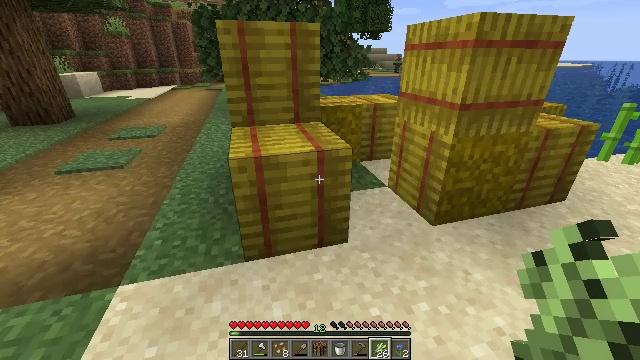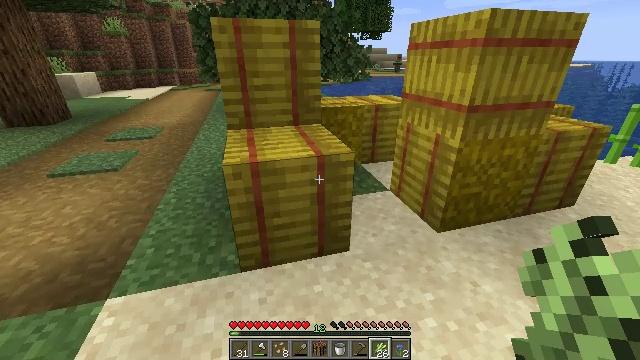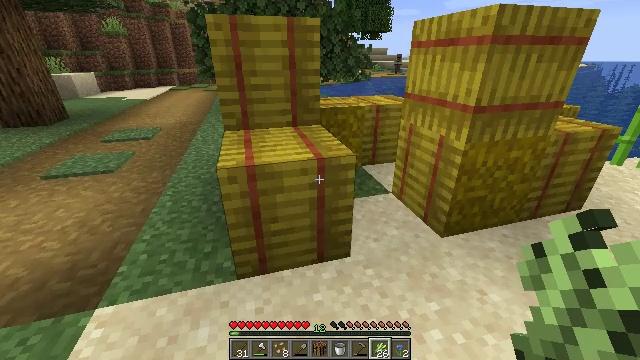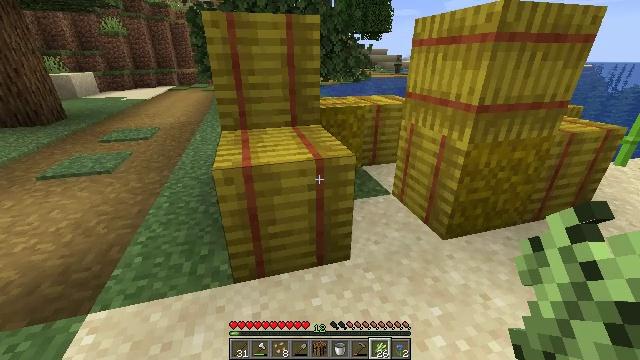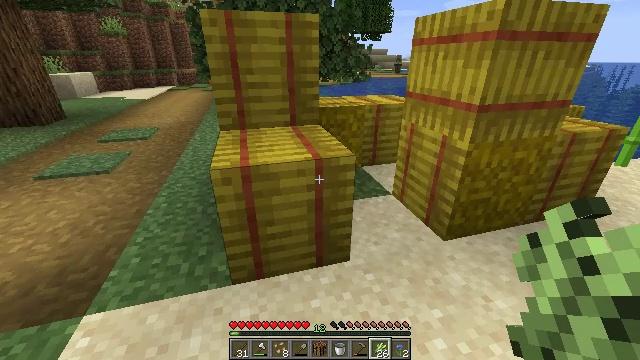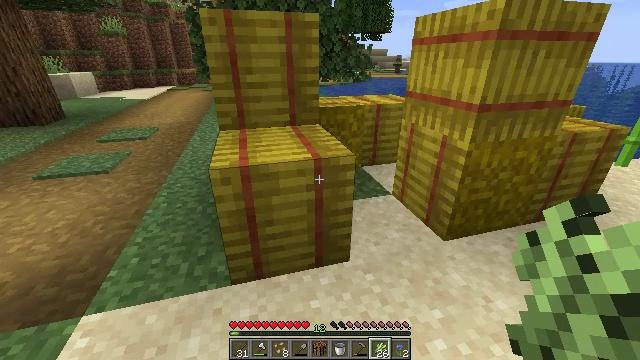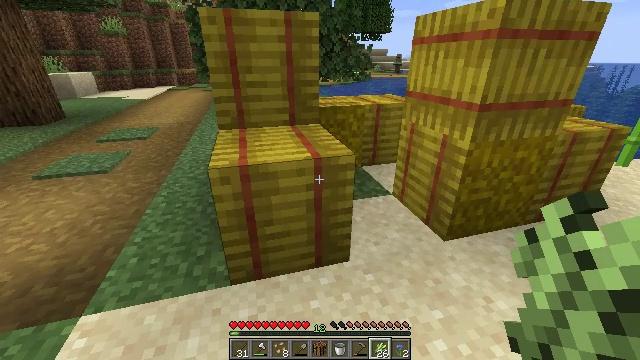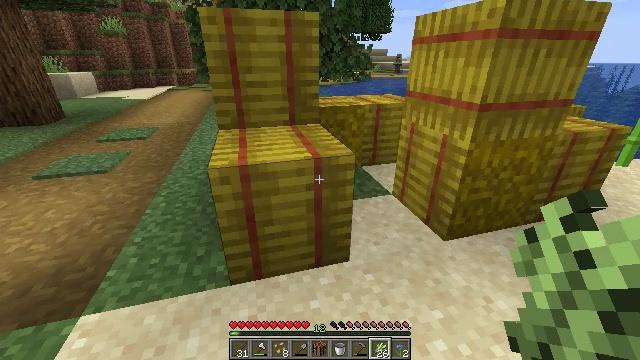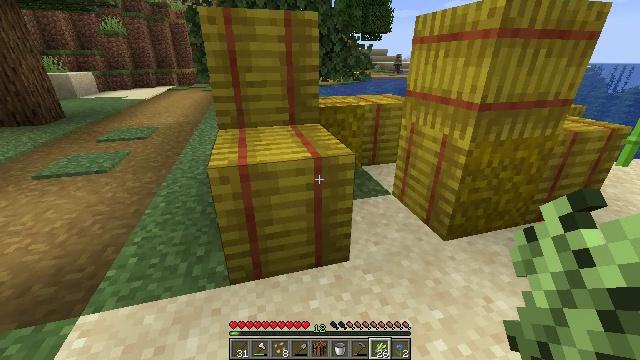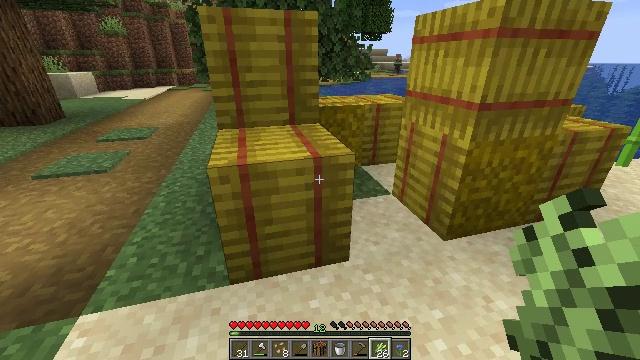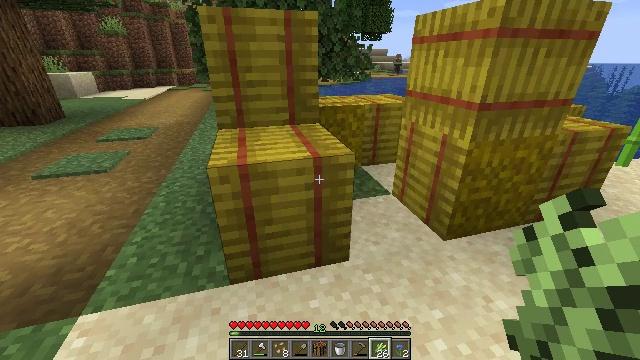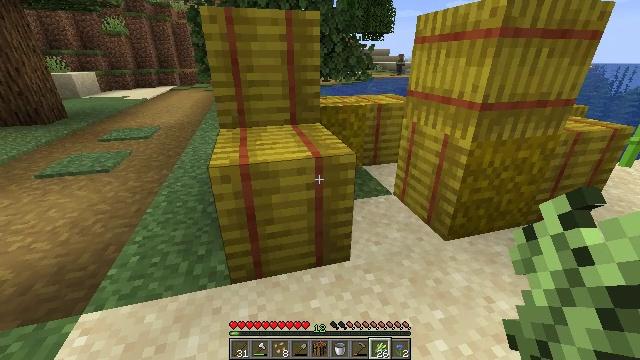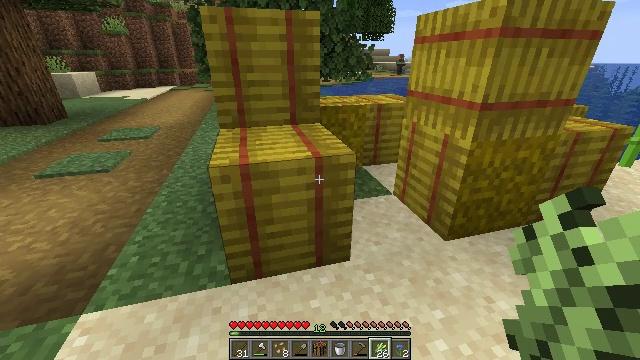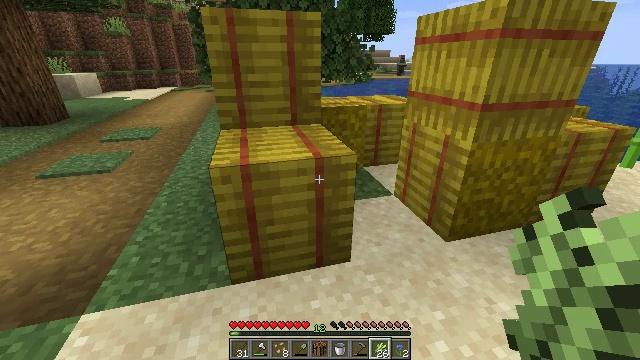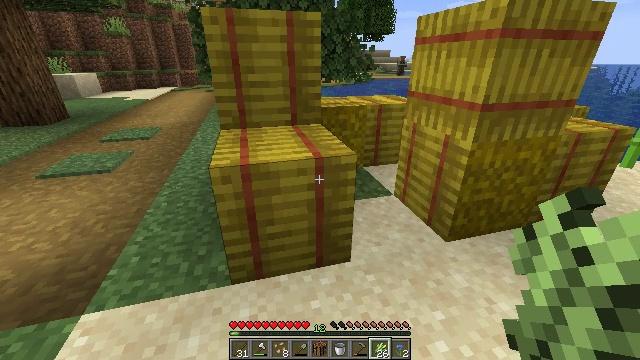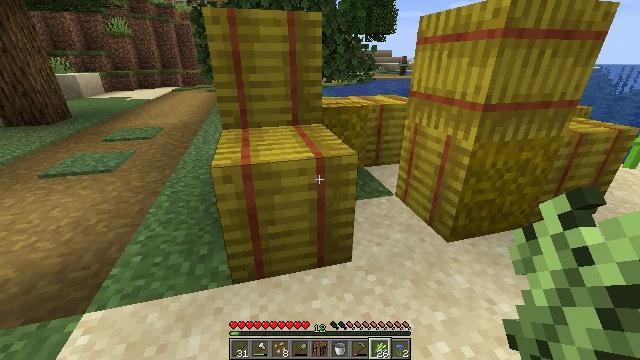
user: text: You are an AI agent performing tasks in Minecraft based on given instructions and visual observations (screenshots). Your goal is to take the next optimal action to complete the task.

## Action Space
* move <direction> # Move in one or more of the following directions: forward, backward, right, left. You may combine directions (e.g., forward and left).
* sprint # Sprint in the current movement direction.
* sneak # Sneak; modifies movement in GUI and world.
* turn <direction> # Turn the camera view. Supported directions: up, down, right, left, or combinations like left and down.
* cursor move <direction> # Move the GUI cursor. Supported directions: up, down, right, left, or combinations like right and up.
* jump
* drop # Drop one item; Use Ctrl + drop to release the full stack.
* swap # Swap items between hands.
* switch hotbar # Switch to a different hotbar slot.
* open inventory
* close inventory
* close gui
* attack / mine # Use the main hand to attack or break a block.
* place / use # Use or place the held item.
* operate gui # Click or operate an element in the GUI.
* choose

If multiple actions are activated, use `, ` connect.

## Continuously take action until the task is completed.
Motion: motion action
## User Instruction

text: Mine a hay block from the field.
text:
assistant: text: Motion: no_op
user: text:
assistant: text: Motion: no_op
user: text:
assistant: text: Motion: no_op
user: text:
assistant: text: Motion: no_op
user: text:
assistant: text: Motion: no_op
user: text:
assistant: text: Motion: no_op
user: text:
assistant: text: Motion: no_op
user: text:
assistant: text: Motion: no_op
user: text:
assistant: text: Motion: no_op
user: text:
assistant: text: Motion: no_op
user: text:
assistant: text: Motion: no_op
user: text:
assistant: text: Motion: no_op
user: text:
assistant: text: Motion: no_op
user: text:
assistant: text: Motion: no_op
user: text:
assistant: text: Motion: no_op
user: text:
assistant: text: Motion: no_op
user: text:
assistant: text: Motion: no_op
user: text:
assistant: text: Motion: no_op
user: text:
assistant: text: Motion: no_op
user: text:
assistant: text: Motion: no_op
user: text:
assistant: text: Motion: no_op
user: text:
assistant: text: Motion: no_op
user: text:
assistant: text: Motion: no_op
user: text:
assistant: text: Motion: no_op
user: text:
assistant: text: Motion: no_op
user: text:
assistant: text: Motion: no_op
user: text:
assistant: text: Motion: no_op
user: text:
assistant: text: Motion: no_op
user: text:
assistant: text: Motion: no_op
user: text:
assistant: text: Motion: no_op